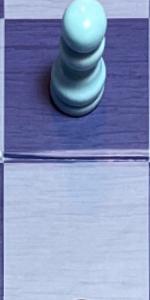
Label: Empty